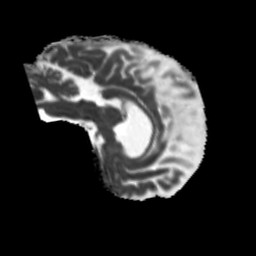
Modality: MD
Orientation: sagittal
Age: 64
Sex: male
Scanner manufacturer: siemens
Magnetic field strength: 3 T
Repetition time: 5.25 s
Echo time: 0.08 s